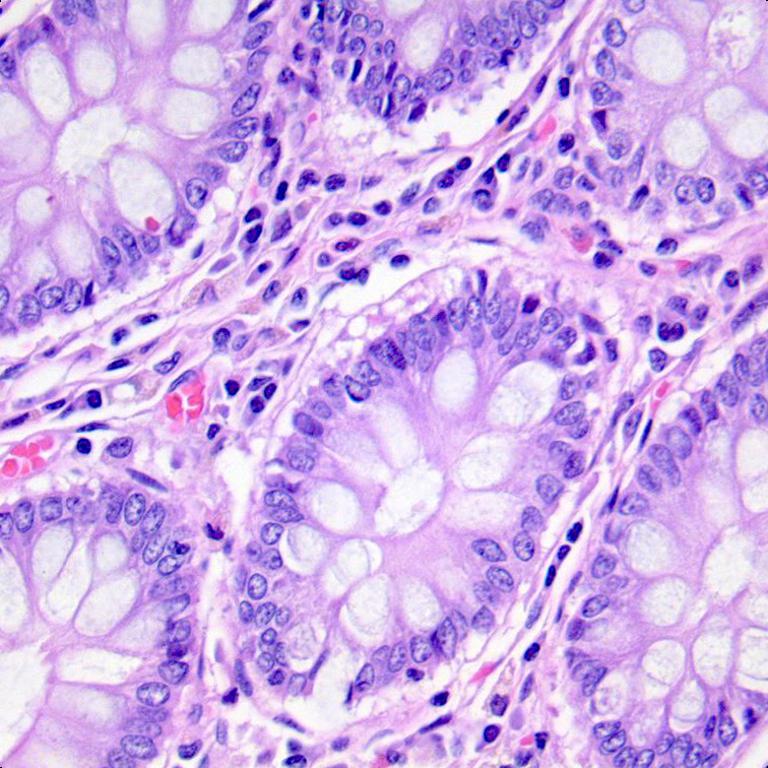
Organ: colon
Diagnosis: benign